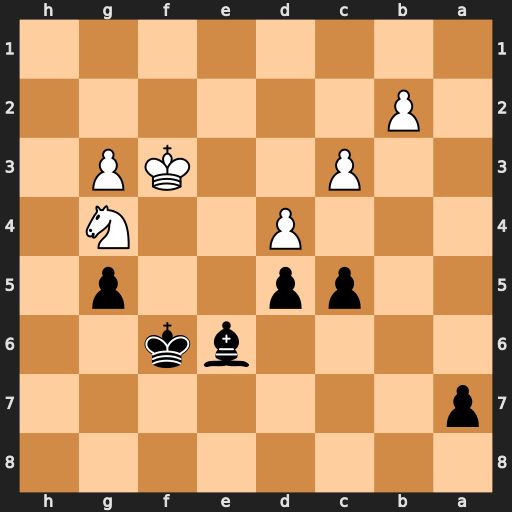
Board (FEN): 8/p7/4bk2/2pp2p1/3P2N1/2P2KP1/1P6/8
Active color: b
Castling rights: -
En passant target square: -
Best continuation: Bxg4+ Kxg4 c4 Kh5 Kf5 Kh6 g4